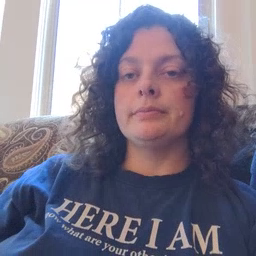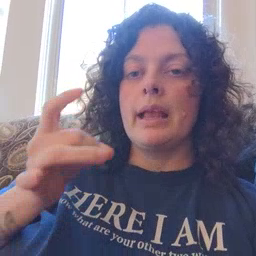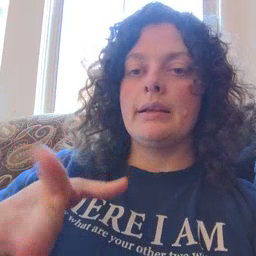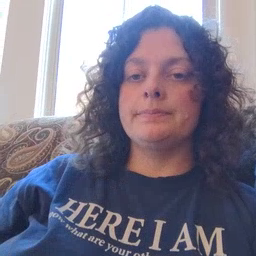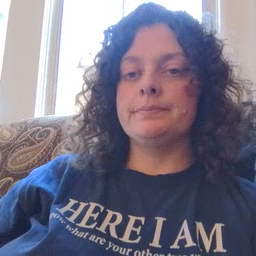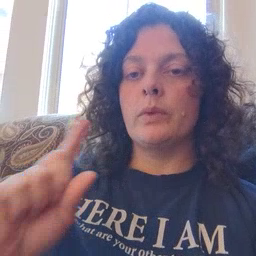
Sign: hate